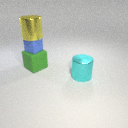
small blue rubber cube below large yellow metal cylinder